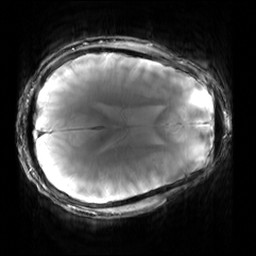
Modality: T2starw
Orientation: axial
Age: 22
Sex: male
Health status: healthy
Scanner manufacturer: siemens
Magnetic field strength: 3 T
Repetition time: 0.7 s
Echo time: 0.02 s